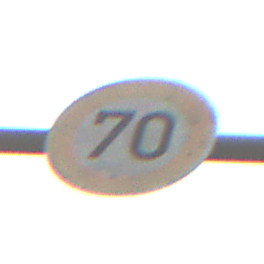
Verkehrszeichen: Geschwindigkeit70
Umgebung: Outdoor, Nature
Tageszeit: MorningAfternoon
Wetter: Overcast
Licht: Natural
Jahreszeit: NotSpecified
Kontrast: LowContrast